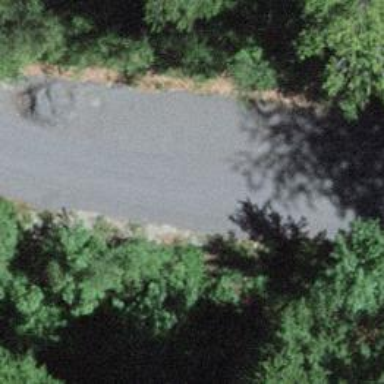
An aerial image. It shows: Gravel track road.